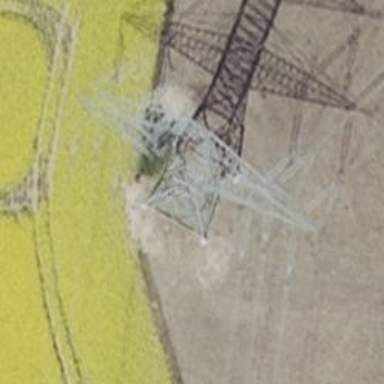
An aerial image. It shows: Power tower.